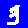
Digit: 3